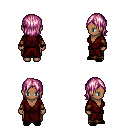
a pixel art fantasy rpg character, female body template, human, dark skin, red robe, robe skirt, pink long bangs hairstyle, leather bracers, black slippers, four views (front, back, left, right), 2x2 character sprite sheet, small pixel art, hard edges, no anti-aliasing